Question: I need to show only the placeholder text on md-datepicker before selecting a date. But when I send a null value to md-datepickeer it default show the current date.
This is my angularjs controller code line to pass null date
'''
appCtrl.myDate = null;
'''
This is my html code.
'''
<md-datepicker-custom name="dateField"
ng-model="appCtrl.myDate"
md-placeholder="Enter time" >
</md-datepicker-custom>
'''
It show current date. I need to get clear field and it should show placeholder text.

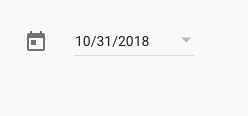
Answer: You need to remove formatDate function from config, then placeholder is working.
Here is the snippet:
'''
var app = angular.module('plunker', ['ngMaterial']);
app.config(function($mdDateLocaleProvider) {
$mdDateLocaleProvider.formatDate = formatDate;
function formatDate(date) {
return date ? moment(date).format('L') : '';
}
});
'''
'''
<!DOCTYPE html>
<html ng-app="plunker">
<head>
<meta charset="utf-8" />
<title>AngularJS Plunker</title>
<link rel="stylesheet" href="https://cdnjs.cloudflare.com/ajax/libs/angular-material/1.0.8/angular-material.min.css">
</head>
<body>
<md-datepicker name="terminationDate" md-placeholder="Enter date" ng-model="vm.terminationDate">
</md-datepicker>
<script src="http://ajax.googleapis.com/ajax/libs/angularjs/1.5.3/angular.min.js"></script>
<script src="http://ajax.googleapis.com/ajax/libs/angularjs/1.5.3/angular-animate.min.js"></script>
<script src="http://ajax.googleapis.com/ajax/libs/angularjs/1.5.3/angular-aria.min.js"></script>
<script src="http://ajax.googleapis.com/ajax/libs/angularjs/1.5.3/angular-messages.min.js"></script>
<script src="https://cdnjs.cloudflare.com/ajax/libs/moment.js/2.13.0/moment-with-locales.min.js"></script>
<!-- Angular Material Library -->
<script src="http://ajax.googleapis.com/ajax/libs/angular_material/1.1.0-rc2/angular-material.min.js"></script>
</body>
</html>
'''